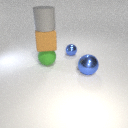
large brown rubber cube above large green rubber sphere